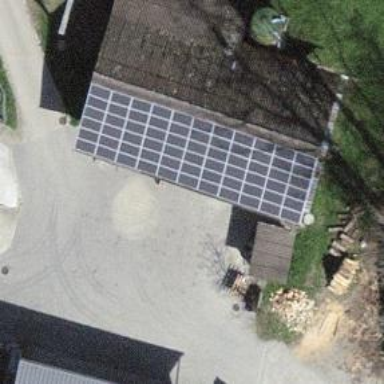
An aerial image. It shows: Solar power generator with photovoltaic panels.